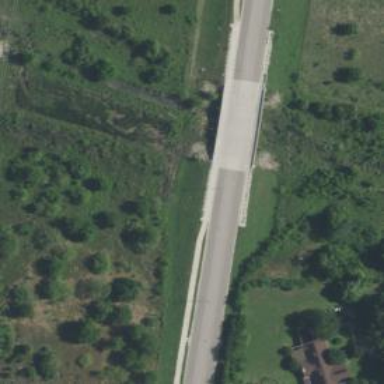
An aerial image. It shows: Tertiary road passing over bridge.